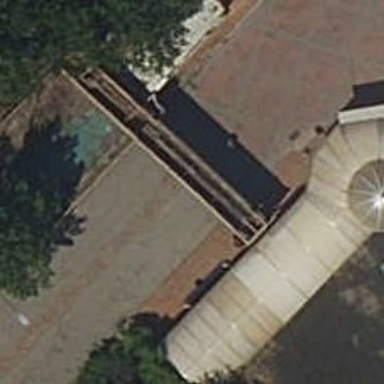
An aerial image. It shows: Sally port barrier.